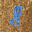
Label: 8